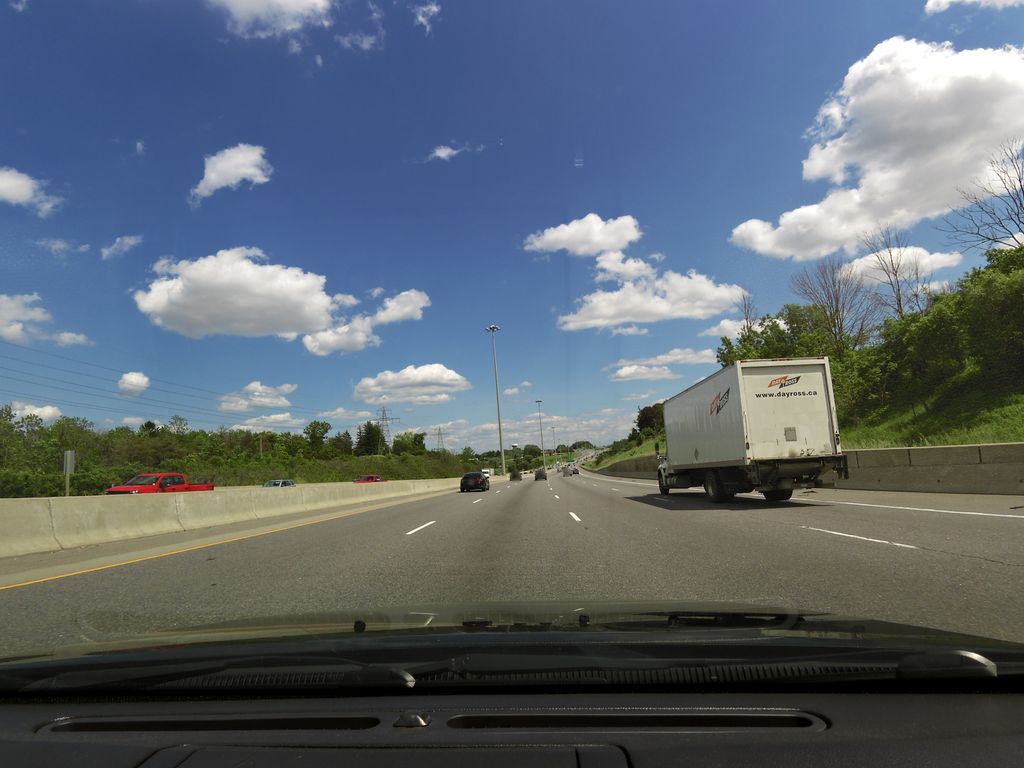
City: kitchener-waterloo